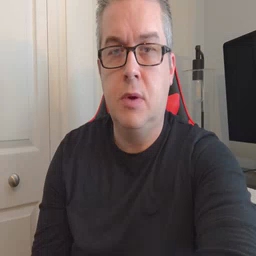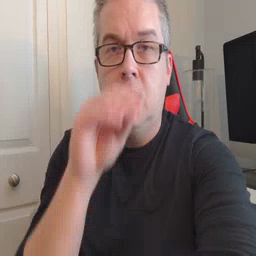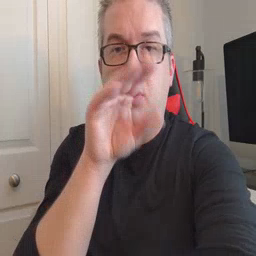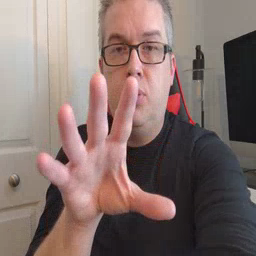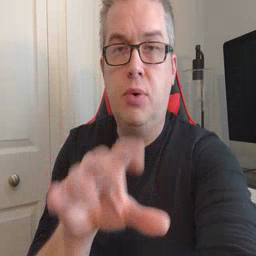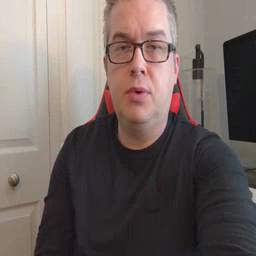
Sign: blow